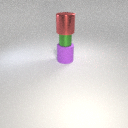
small green metal cylinder above large purple rubber cylinder